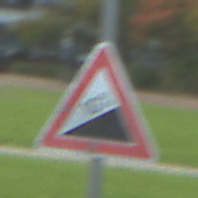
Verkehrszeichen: Steigung10
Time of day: MorningAfternoon
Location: Outdoor (Urban)
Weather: PartlyCloudy
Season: NotSpecified
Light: Natural